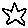
Label: star